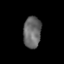
Tissue: lung
Cell type: Epithelial cells
Senescence score: 0.1617
Nuclear area (px): 548
Mean DAPI intensity: 103.58